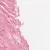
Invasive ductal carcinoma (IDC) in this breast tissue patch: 0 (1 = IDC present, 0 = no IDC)